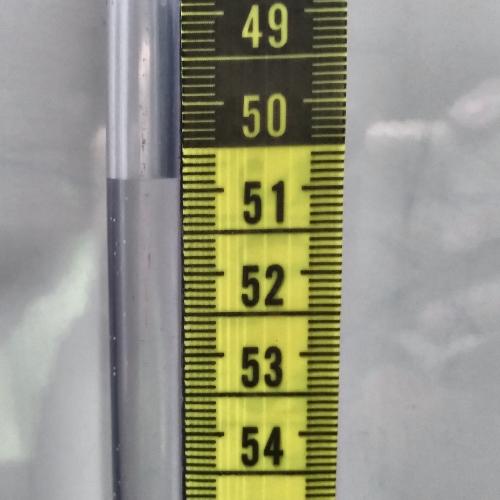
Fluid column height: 50.9 cm